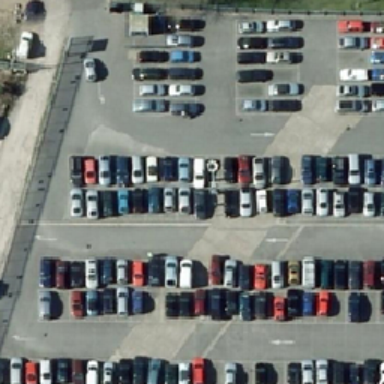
Cars are lined up in the parking lot .